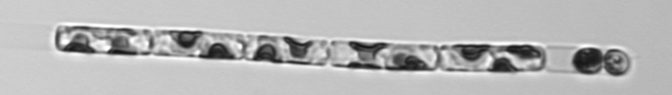
Label: Guinardia_delicatula_TAG_internal_parasite